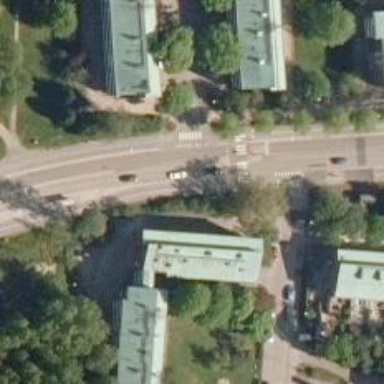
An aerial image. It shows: Asphalt cycleway.